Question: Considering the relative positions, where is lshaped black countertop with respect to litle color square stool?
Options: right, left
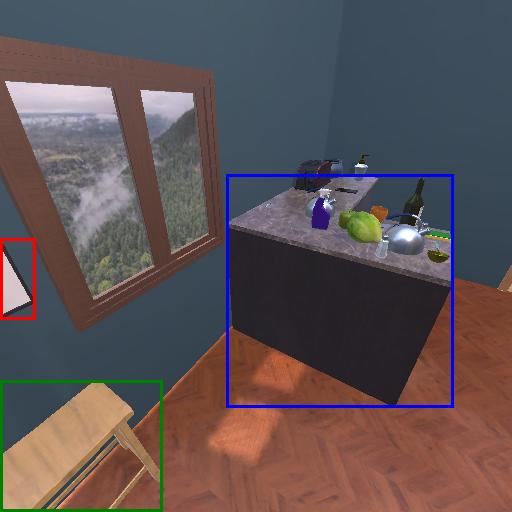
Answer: right